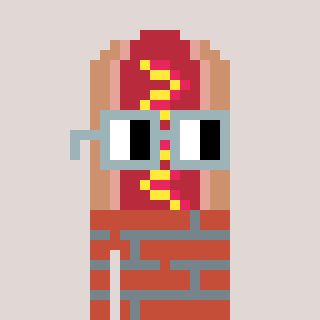
a pixel art character with square dark gray glasses, a hotdog-shaped head and a rust-colored body on a warm background